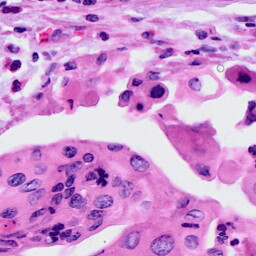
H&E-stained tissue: Cervix